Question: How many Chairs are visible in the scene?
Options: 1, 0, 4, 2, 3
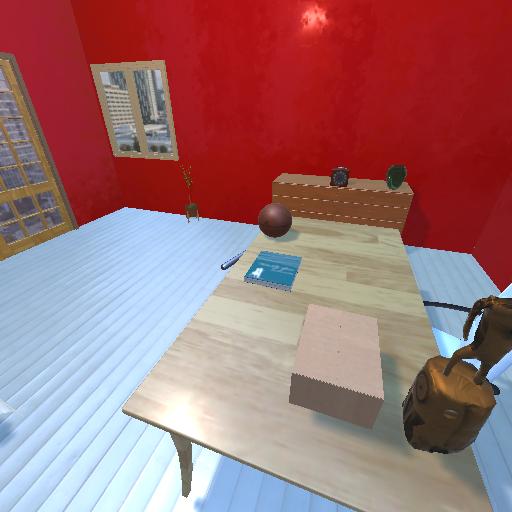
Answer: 1